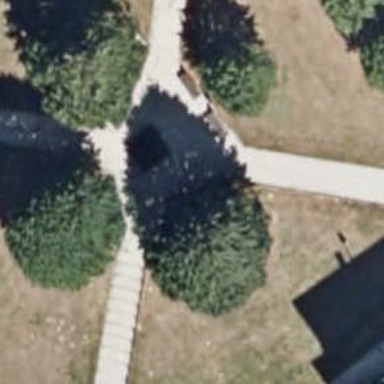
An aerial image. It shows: Brown bench in the vicinity.